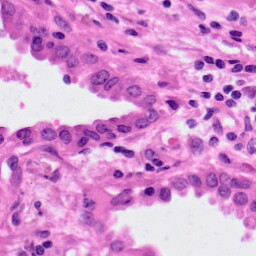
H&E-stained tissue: Lung